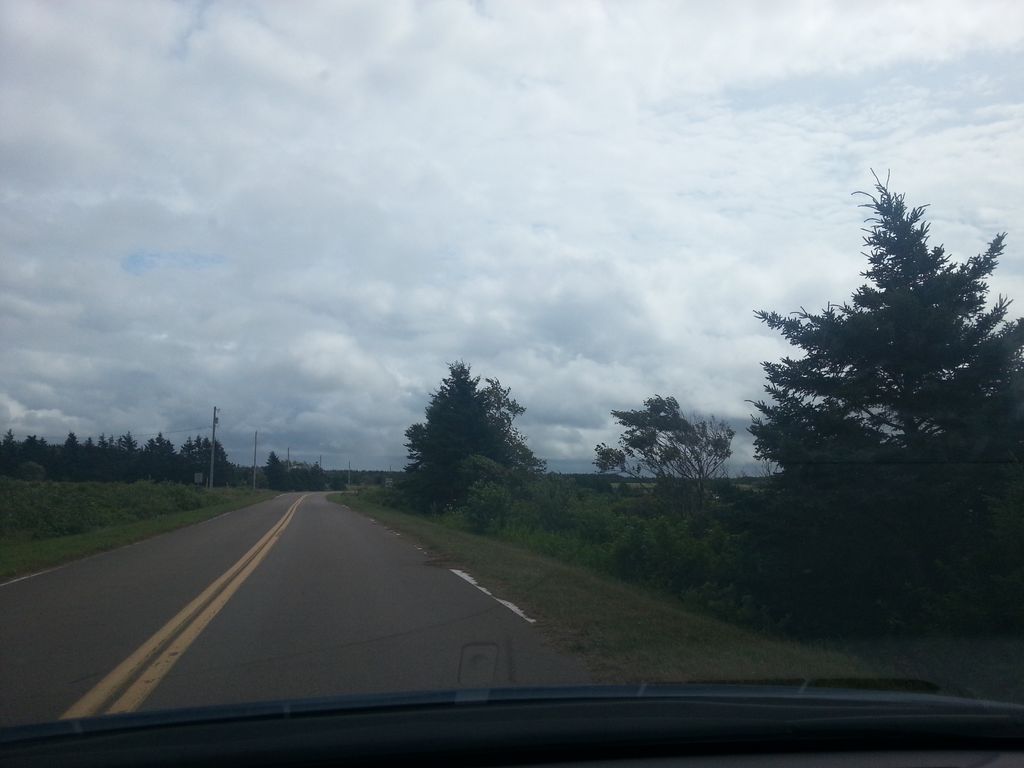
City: charlottetown